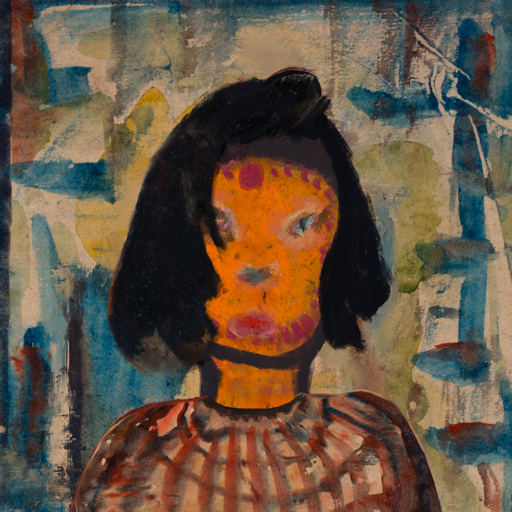
Background: Orphan, Head And Neck Front: Doll, Face Front: Boggyland, Bust: Orphan, Hair Front: Mosgoul, Head Accessory: Blank, Second Necklace: Blank, Necklace: Blank, Baby: Blank